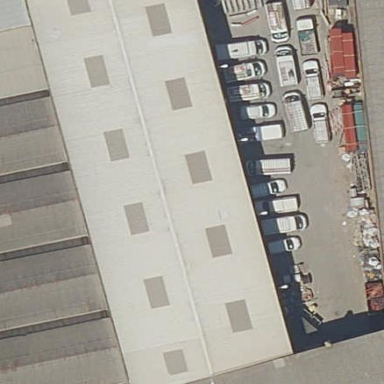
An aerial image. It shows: Industrial building.